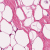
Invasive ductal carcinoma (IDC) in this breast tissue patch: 0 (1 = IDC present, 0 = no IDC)